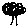
Label: tree